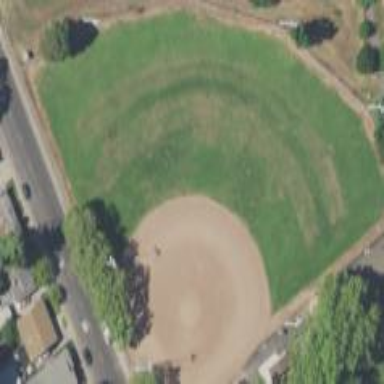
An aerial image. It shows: Baseball pitch for leisure land.